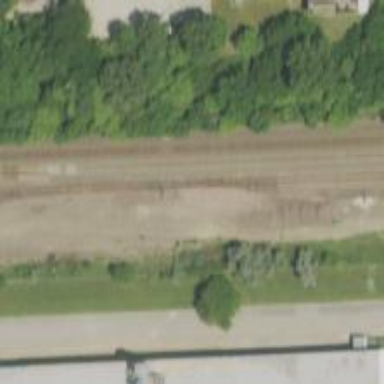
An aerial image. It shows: Railway yard used for servicing trains.